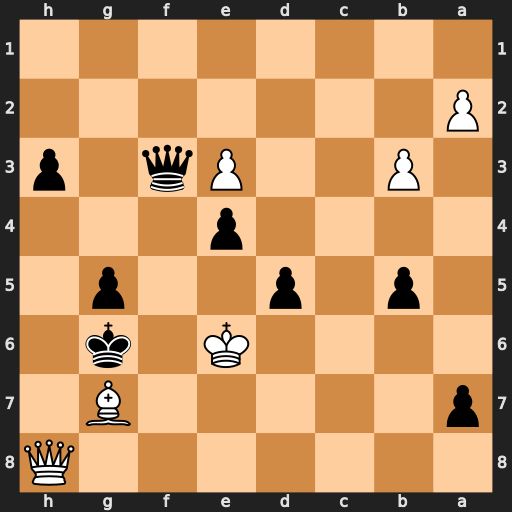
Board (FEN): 7Q/p5B1/4K1k1/1p1p2p1/4p3/1P2Pq1p/P7/8
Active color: b
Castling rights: -
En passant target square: -
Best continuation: Qf7+ Kd6 Qxg7